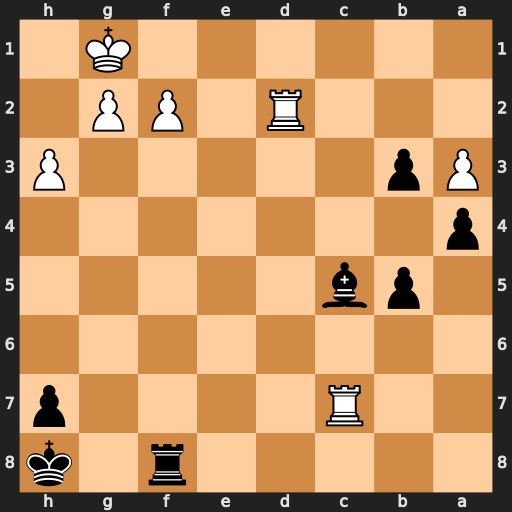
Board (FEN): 5r1k/2R4p/8/1pb5/p7/Pp5P/3R1PP1/6K1
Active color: b
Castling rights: -
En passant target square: -
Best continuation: Bxf2+ Rxf2 Rxf2 Rc8+ Kg7